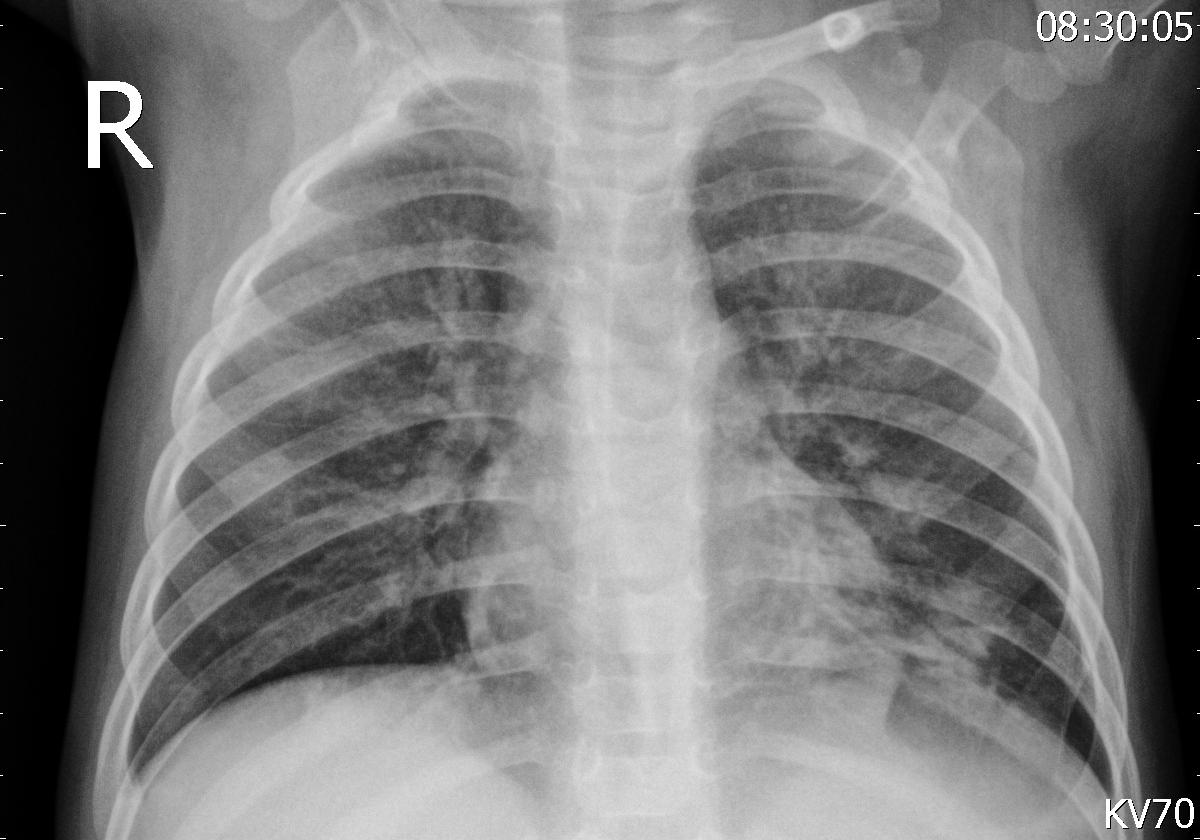
Diagnosis: PNEUMONIA